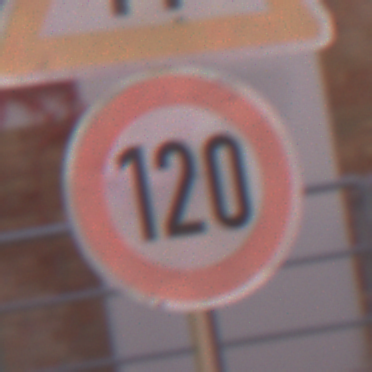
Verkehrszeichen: Geschwindigkeit120
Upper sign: EinseitigVerengteFahrbahnLinks
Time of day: MorningAfternoon
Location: Outdoor (Urban)
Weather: Clear
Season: NotSpecified
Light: Natural